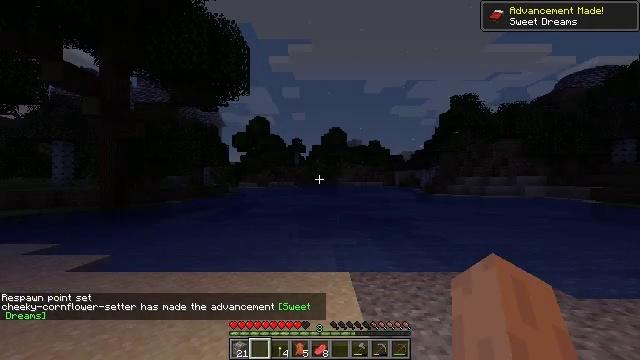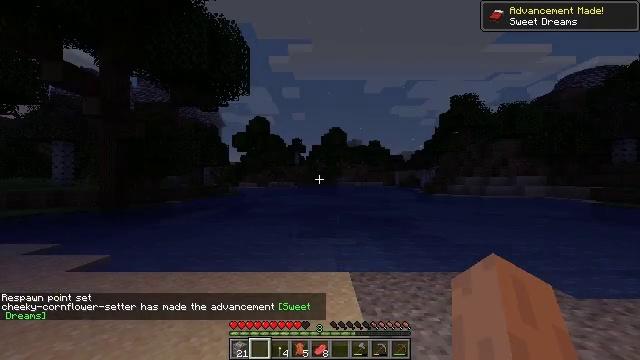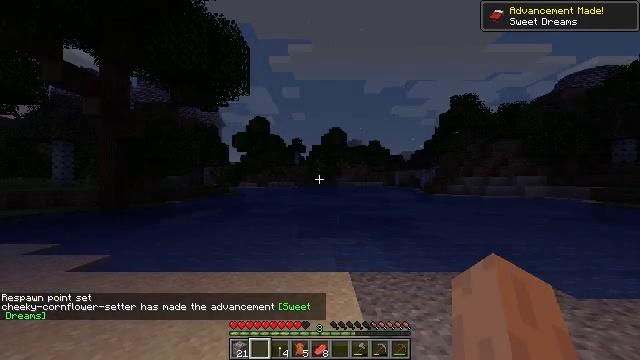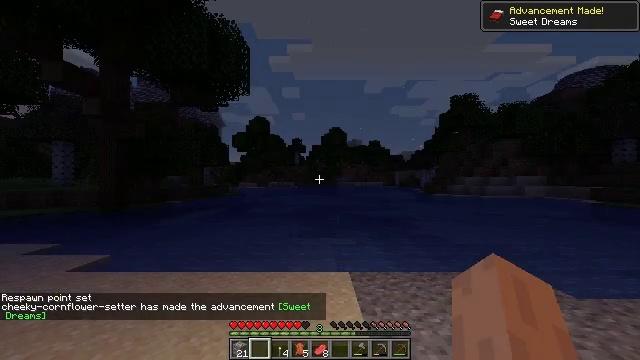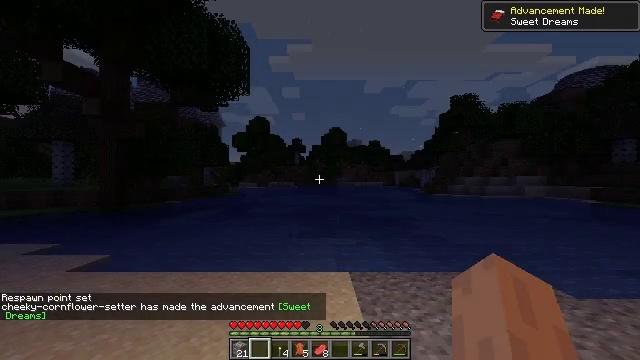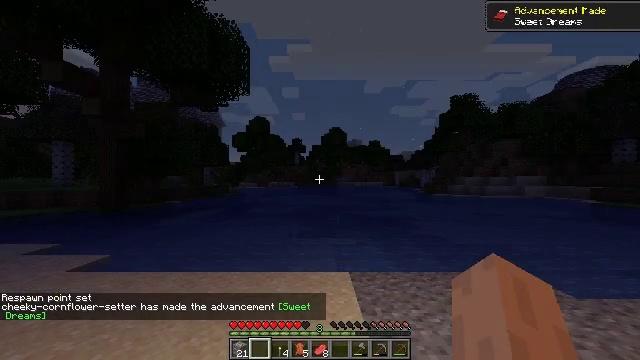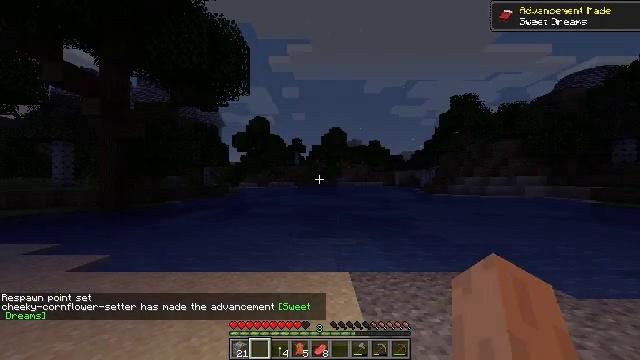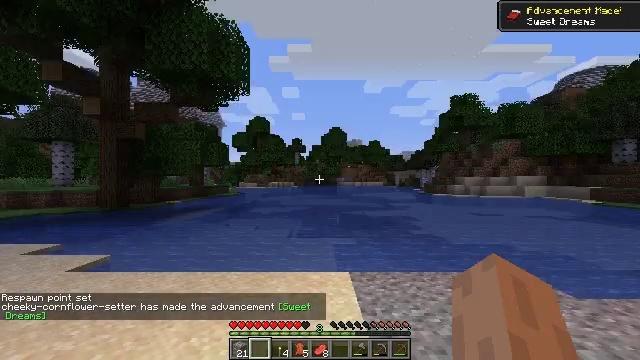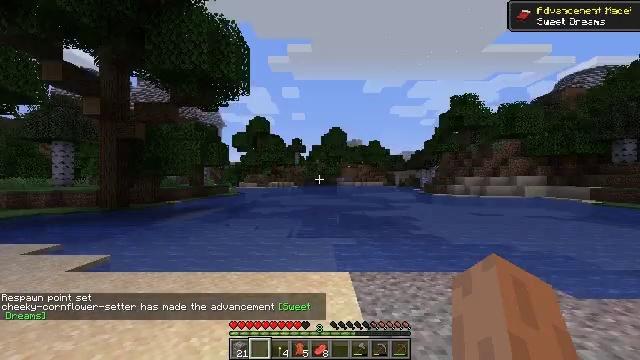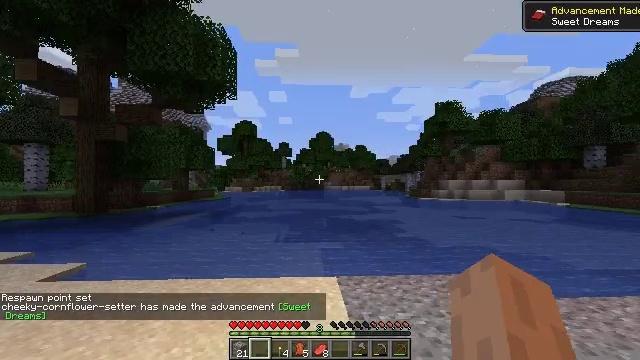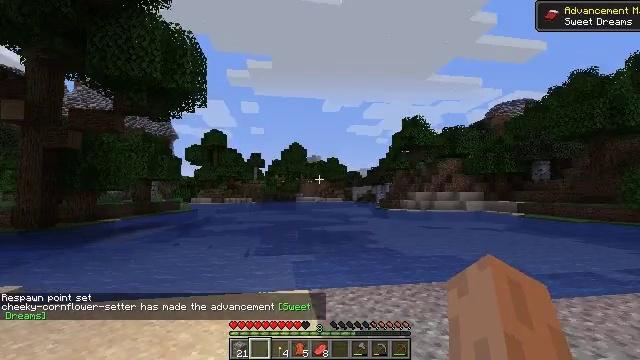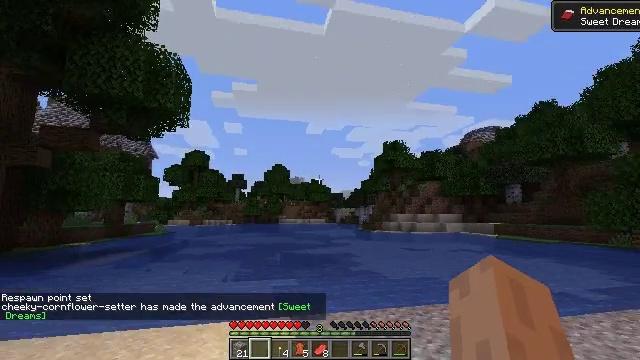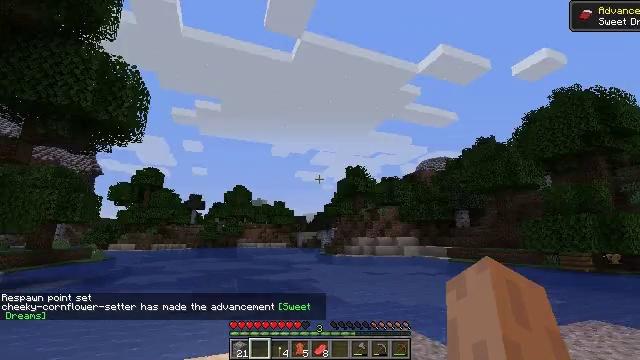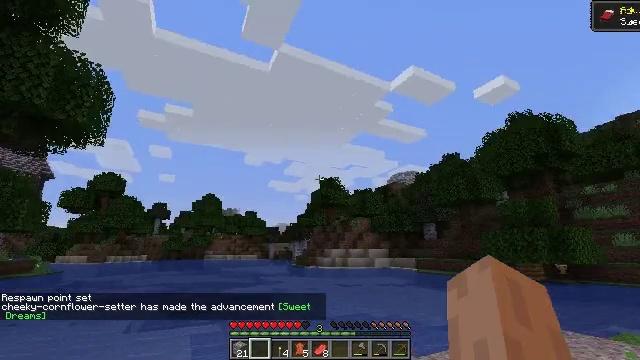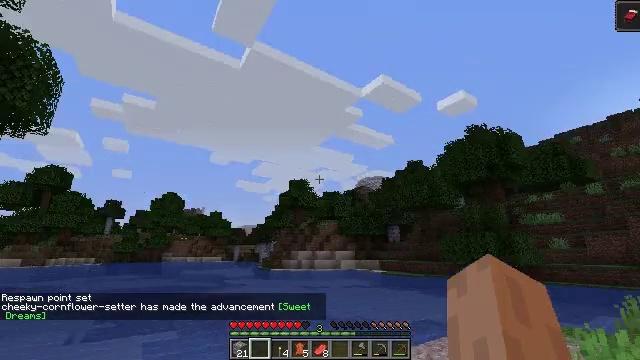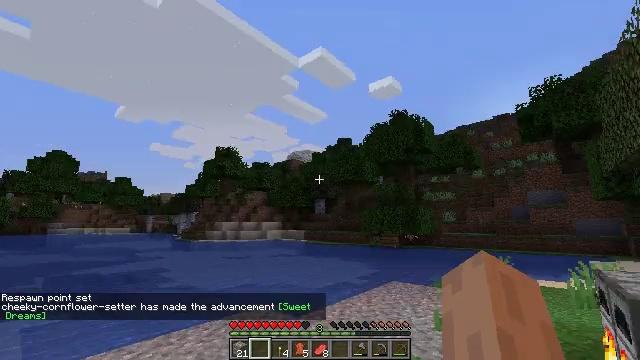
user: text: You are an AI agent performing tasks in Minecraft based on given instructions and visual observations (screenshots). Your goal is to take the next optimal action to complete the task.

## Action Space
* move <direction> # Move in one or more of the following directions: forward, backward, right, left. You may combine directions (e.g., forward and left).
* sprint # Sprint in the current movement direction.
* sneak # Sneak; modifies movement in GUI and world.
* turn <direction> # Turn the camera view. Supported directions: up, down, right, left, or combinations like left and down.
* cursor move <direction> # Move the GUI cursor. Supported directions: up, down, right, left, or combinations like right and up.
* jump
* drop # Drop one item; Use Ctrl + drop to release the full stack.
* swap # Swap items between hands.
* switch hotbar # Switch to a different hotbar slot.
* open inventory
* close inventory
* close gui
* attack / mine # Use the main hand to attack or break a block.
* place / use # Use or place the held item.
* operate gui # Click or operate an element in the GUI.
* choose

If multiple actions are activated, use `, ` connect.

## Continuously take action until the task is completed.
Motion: motion action
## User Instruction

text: Interact with the furnace to craft a cooked porkchop.
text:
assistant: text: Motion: no_op
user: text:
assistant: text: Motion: no_op
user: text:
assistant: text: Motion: no_op
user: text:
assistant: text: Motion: no_op
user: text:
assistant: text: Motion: no_op
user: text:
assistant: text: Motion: no_op
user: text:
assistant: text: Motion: no_op
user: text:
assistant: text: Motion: no_op
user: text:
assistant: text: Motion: turn right
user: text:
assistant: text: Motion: turn right and up
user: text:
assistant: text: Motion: turn right and up
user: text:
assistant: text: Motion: turn right and up
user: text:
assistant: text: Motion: turn right and up
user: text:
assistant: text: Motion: turn right
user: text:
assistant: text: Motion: turn right and down
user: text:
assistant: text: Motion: turn right and down
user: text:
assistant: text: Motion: turn right and down
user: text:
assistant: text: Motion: turn right
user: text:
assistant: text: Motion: no_op
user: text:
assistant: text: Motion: no_op
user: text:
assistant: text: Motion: turn right
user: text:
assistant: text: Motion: turn right
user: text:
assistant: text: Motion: turn right
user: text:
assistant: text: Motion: no_op
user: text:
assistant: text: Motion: no_op
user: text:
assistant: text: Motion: no_op
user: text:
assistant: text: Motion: turn down
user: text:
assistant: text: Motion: turn down
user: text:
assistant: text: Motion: turn right and down
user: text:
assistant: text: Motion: no_op